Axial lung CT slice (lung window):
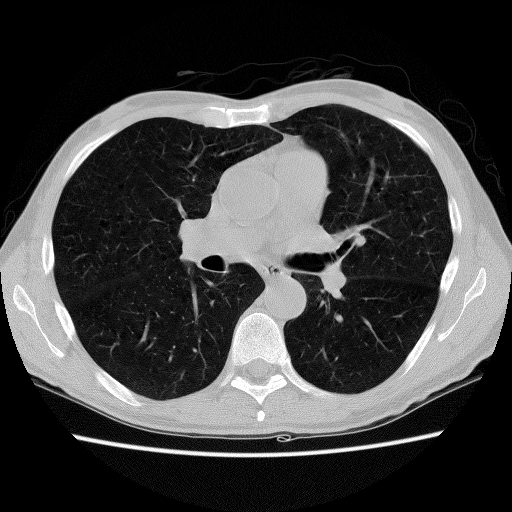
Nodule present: no